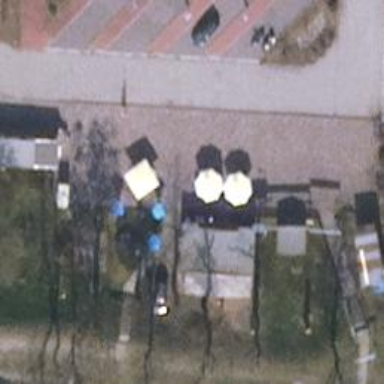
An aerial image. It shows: Fast food establishment with parking for motorcycles available.